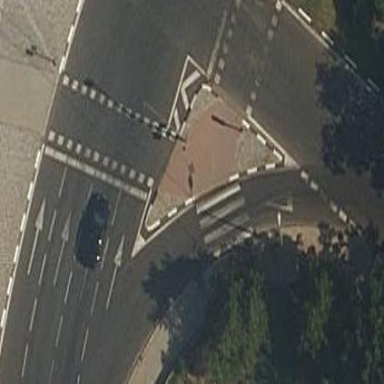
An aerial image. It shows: Kerb barrier with traffic calming island.